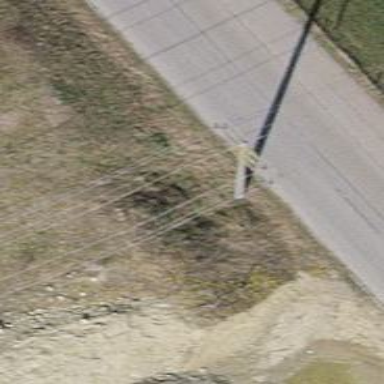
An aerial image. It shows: Power line in the image.